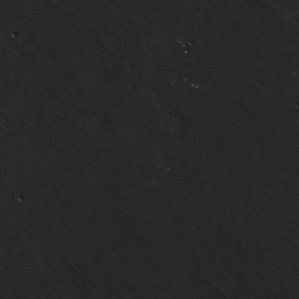
Label: non_frost